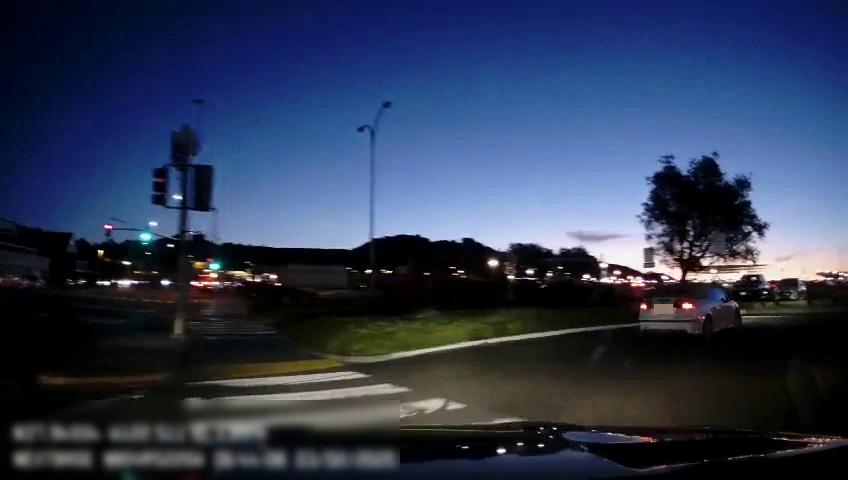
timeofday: Night
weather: Other
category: Drivable Space
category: Vehicles | Car
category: Vehicles | Car
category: Lanes | Current Lane
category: Traffic | Lights
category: Traffic | Lights
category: Traffic | Lights
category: Traffic | Lights
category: Traffic | Lights